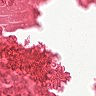
Metastatic tissue present: no